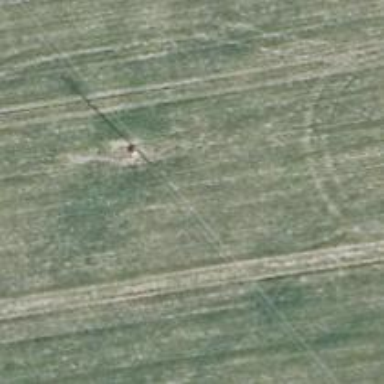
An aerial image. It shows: Power pole.